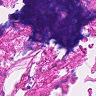
Metastatic tissue present: no